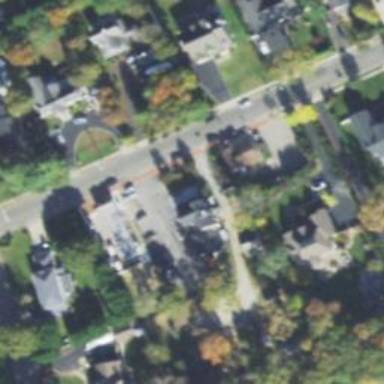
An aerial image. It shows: Post office.